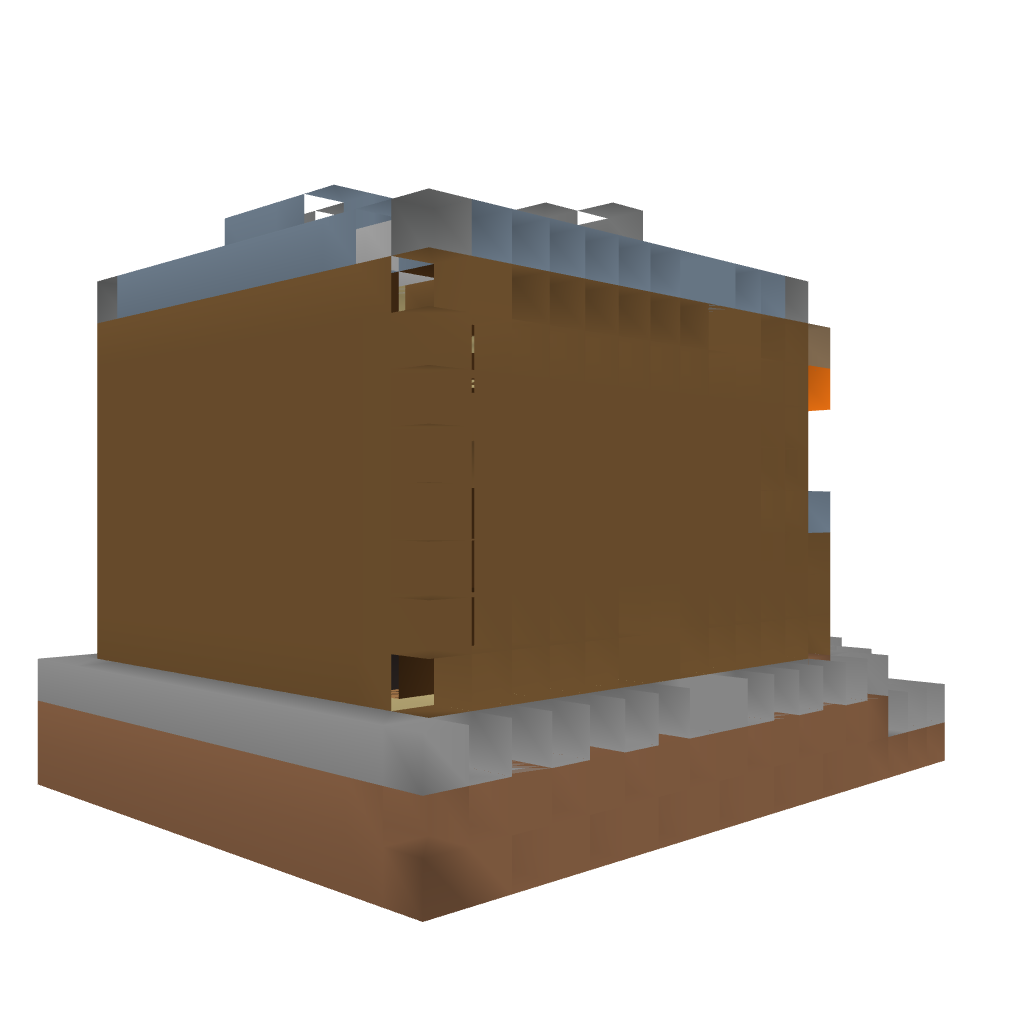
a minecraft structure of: Small Tavern